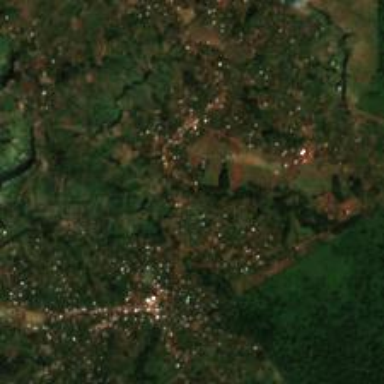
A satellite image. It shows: Village.